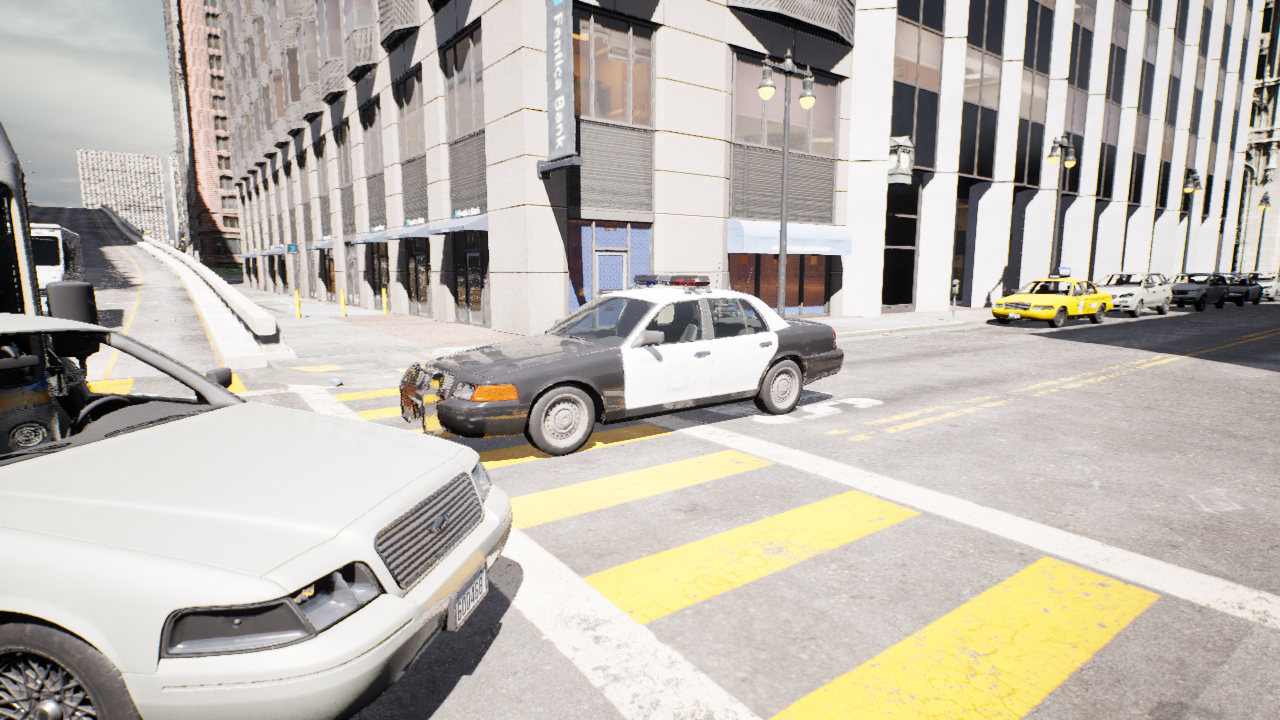
Venue: residential
Lighting: clear day
Vehicle rig: sedan